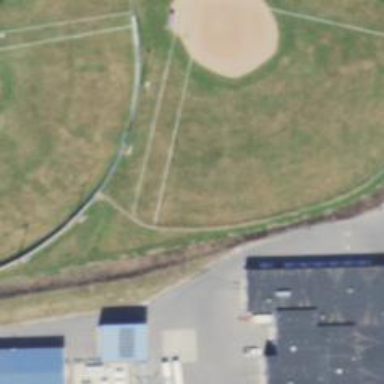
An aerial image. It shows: Baseball pitch for leisure land.